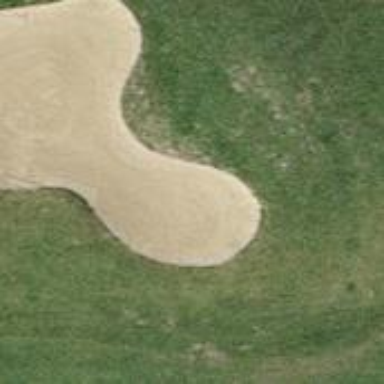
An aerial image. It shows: Golf bunker filled with natural sand.